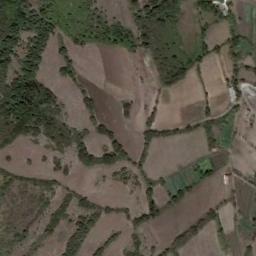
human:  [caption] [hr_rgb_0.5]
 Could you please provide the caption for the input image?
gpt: There are many green plants on the terrace .

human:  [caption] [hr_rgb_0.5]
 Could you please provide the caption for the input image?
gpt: A large layer of brown and green mixed terraces .

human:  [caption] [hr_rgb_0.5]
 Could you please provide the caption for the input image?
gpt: The bare terrace is next to some trees .

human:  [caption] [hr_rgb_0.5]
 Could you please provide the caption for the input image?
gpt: There are two houses with orange roofs by the terraces .

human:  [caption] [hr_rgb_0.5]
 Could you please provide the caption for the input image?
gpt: There are green meadows beside the terraces .